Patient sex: F
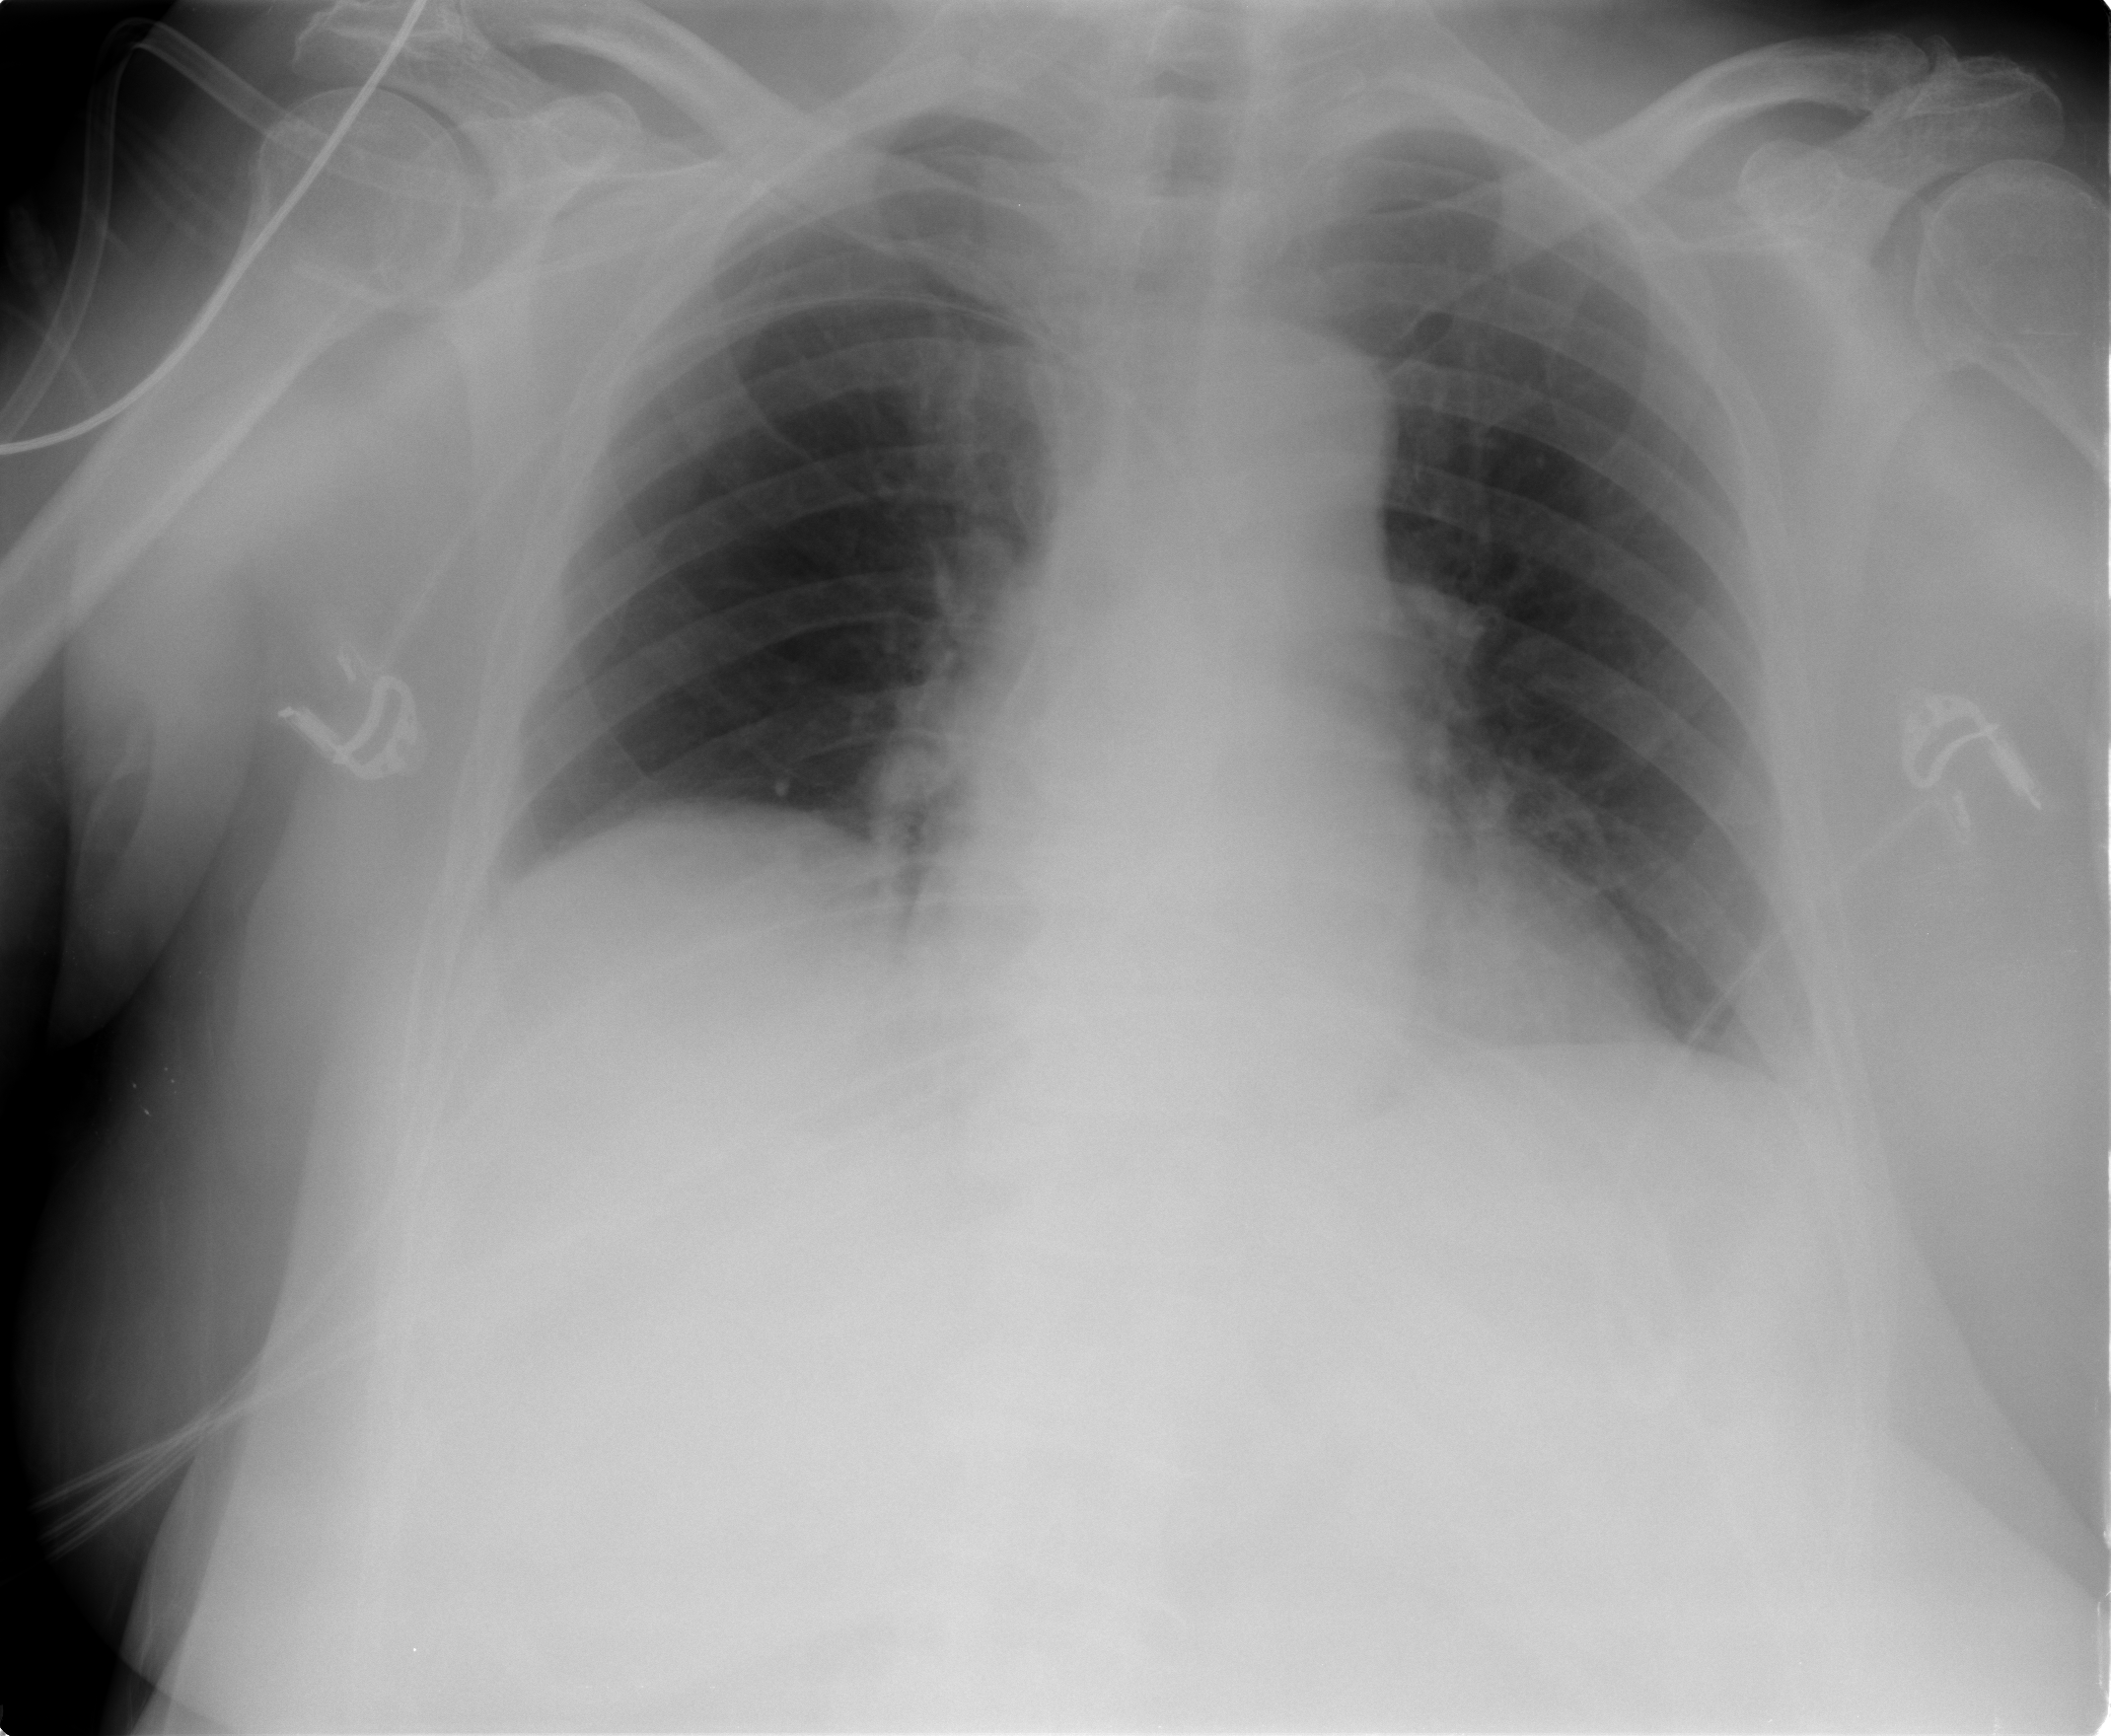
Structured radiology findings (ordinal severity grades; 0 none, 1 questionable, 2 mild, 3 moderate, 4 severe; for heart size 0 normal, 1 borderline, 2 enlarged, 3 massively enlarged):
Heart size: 0
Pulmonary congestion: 0
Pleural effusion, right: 0
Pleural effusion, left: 0
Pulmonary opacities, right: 0
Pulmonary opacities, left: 0
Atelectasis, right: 0
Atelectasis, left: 2